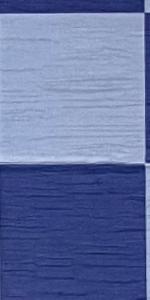
Label: Empty